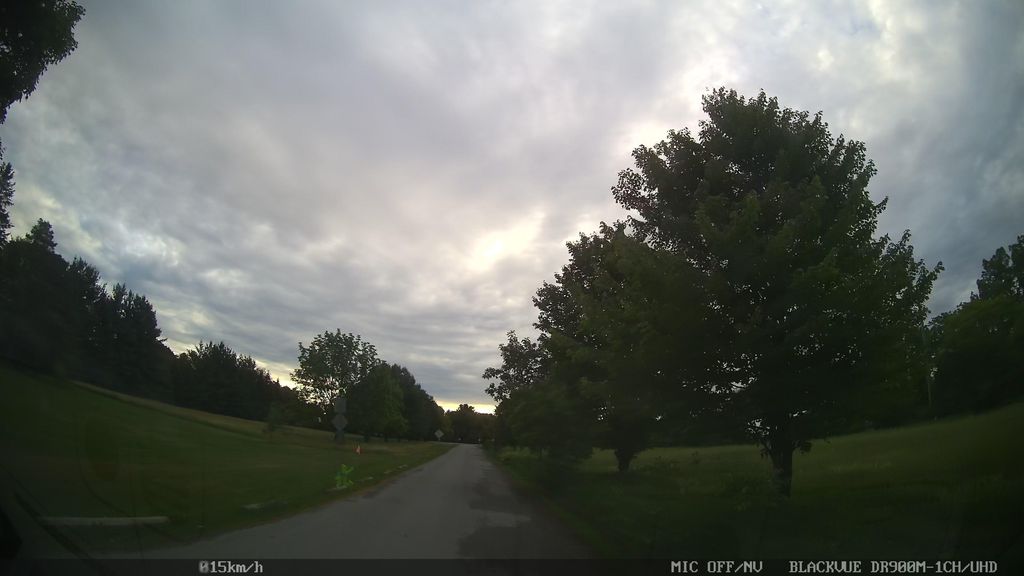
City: ottawa-gatineau